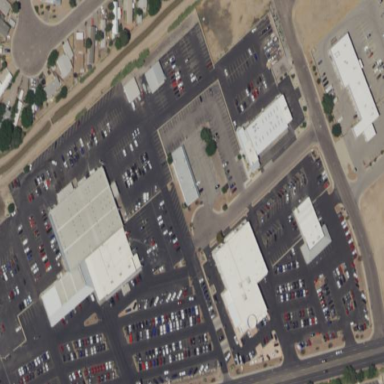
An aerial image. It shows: Commercial area with car shop.